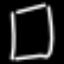
Label: square